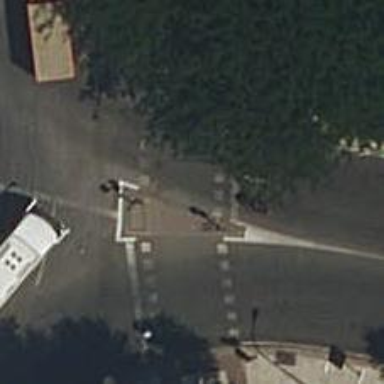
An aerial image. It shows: Zebra crossing with traffic signals. The crossing is marked by traffic lights.